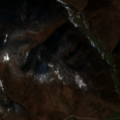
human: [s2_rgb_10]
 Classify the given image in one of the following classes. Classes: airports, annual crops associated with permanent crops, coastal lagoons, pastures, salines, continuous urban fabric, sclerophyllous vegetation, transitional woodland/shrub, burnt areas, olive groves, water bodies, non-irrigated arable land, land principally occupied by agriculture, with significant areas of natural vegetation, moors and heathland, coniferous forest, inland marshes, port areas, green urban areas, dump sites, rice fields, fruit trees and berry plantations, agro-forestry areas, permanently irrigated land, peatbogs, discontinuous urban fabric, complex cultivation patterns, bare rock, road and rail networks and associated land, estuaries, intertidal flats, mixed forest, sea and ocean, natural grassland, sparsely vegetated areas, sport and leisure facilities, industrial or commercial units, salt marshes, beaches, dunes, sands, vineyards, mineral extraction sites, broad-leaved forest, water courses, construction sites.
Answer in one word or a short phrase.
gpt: land principally occupied by agriculture, with significant areas of natural vegetation, broad-leaved forest